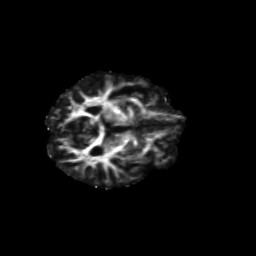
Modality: FA
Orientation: axial
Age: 68
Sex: male
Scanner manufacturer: siemens
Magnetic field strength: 3 T
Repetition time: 4.71 s
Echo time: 0.0906 s